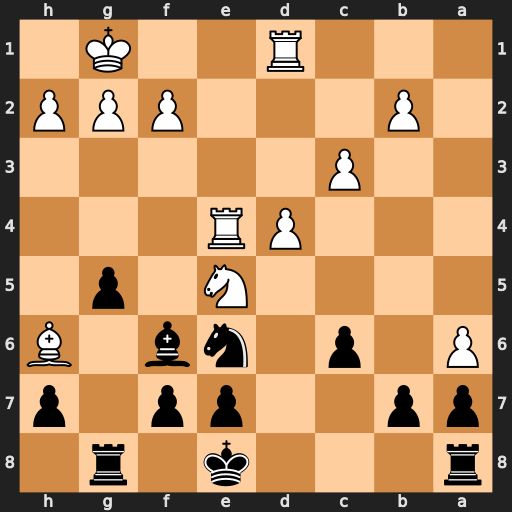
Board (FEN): r3k1r1/pp2pp1p/P1p1nb1B/4N1p1/3PR3/2P5/1P3PPP/3R2K1
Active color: b
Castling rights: q
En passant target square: -
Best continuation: Bxe5 dxe5 Rg6 axb7 Rb8